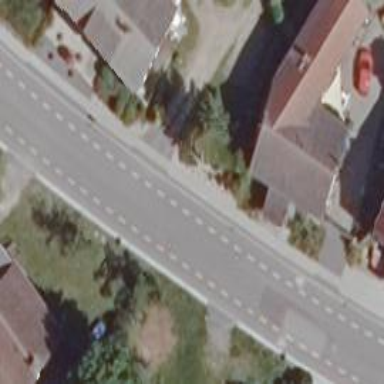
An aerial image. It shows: Primary highway with asphalt surface. There is cycle lane on the left side and sidewalk.